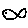
Label: fish